Question: Creating a page dynamically using this code, which creates a PageViewController
'''
import UIKit
class PageViewController: UIViewController, UIPageViewControllerDataSource, UIPageViewControllerDelegate {
var pvc:UIPageViewController?
var testArray: [String] = []
override func viewDidLoad() {
super.viewDidLoad()
// Do any additional setup after loading the view.
pvc = UIPageViewController(
transitionStyle: .Scroll,
navigationOrientation: .Horizontal,
options: nil )
// Make this object the datasource and delegate for the PageViewController
self.pvc?.delegate = self
self.pvc?.dataSource = self
// Populate an array of test content for the pages
testArray = ["Page 1", "Page 2", "Page 3"]
// Create an array of child pages
var swipePage:SwipePageController = SwipePageController()
println("Page view Controller: \(testArray[0])")
swipePage.name = testArray[0]
var pageArray: NSArray = [swipePage]
self.pvc?.setViewControllers(pageArray, direction: .Forward, animated: true, completion: nil)
}
override func didReceiveMemoryWarning() {
super.didReceiveMemoryWarning()
// Dispose of any resources that can be recreated.
}
func pageViewController(pageViewController: UIPageViewController, viewControllerAfterViewController viewController: UIViewController) -> UIViewController? {
let index:Int! = (viewController as SwipePageController).index!
if (index >= self.testArray.count){
return nil
}
index + 1
return viewControllerAtIndex(index)
}
func pageViewController(pageViewController: UIPageViewController, viewControllerBeforeViewController viewController: UIViewController) -> UIViewController? {
let index:Int! = (viewController as SwipePageController).index!
if index == NSNotFound {
return nil
}
index - 1
return viewControllerAtIndex(index)
}
func presentationCountForPageViewController(pageViewController: UIPageViewController) -> Int {
return self.testArray.count
}
func presentationIndexForPageViewController(pageViewController: UIPageViewController) -> Int {
let page = self.pvc?.viewControllers[0] as SwipePageController
let name = page.name
return find(self.testArray, name!)!
}
func viewControllerAtIndex(index: Int) -> SwipePageController?
{
if self.testArray.count == 0 || index >= self.testArray.count
{
return nil
}
// Create a new view controller and pass suitable data.
let swipeView = SwipePageController()
swipeView.name = self.testArray[index]
swipeView.index = index
return swipeView
}
'''
The println() about a 1/3 of the way down the code, does display the value I expect to see. The code for the ViewController I create dynamically is here:
'''
import UIKit
class SwipePageController: UIViewController {
// var to hold the var to display to the interface
var name:String?
var index:Int?
@IBOutlet weak var testLabel: UILabel!
override func viewDidLoad() {
super.viewDidLoad()
// Do any additional setup after loading the view.
println(name!)
if let passedName = name? {
self.testLabel.text = passedName
}
}
override func didReceiveMemoryWarning() {
super.didReceiveMemoryWarning()
// Dispose of any resources that can be recreated.
}
/*
// MARK: - Navigation
// In a storyboard-based application, you will often want to do a little preparation before navigation
override func prepareForSegue(segue: UIStoryboardSegue, sender: AnyObject?) {
// Get the new view controller using segue.destinationViewController.
// Pass the selected object to the new view controller.
}
*/
'''
}
println(name!) does show the correct value as well. However, I cannot populate the label with the value. I get the following error:
"fatal error: unexpectedly found nil while unwrapping an Optional value"
I'm at my wit's end...I cannot figure out what's not working. Also, see the screen shot of my Xcode interface where the error occurs:

Can anyone help?
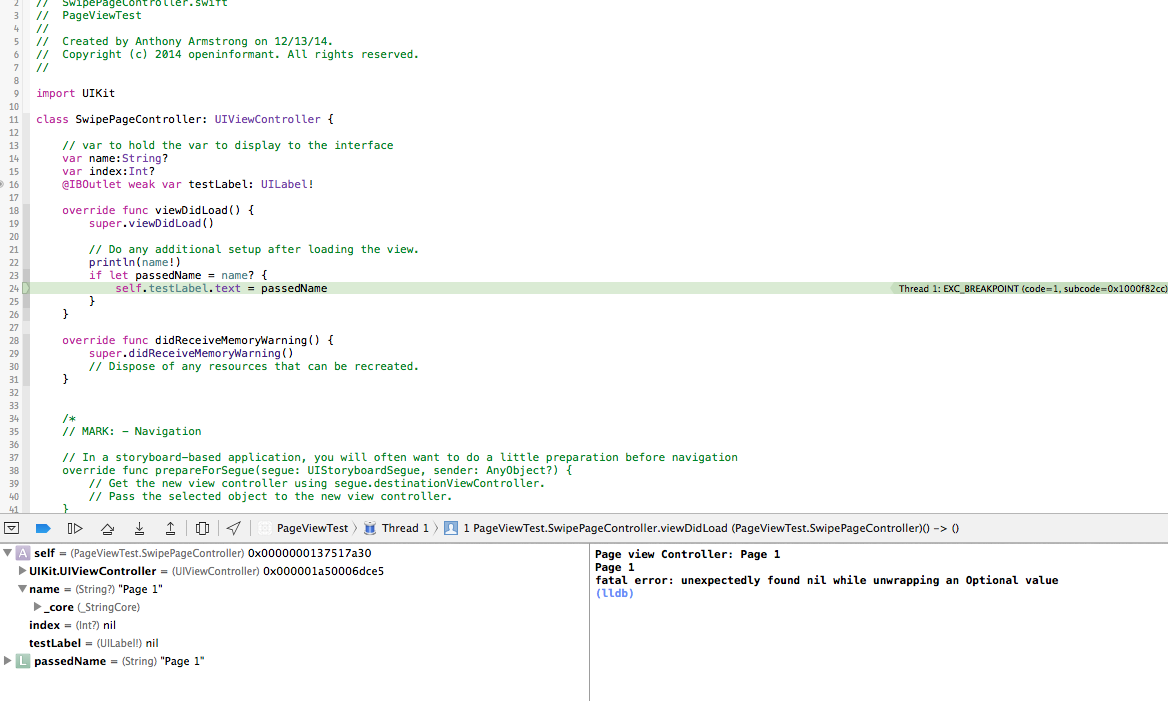
Answer: I think the problem is the way you are instantiating the SwipePageController.
Instead of this:
'''
var swipePage:SwipePageController = SwipePageController()
'''
Try this:
'''
var swipePage: SwipePageController = UIStoryboard(name: "YourStoryboardName", bundle: nil).instantiateViewControllerWithIdentifier("YourViewControllerId")
'''
Replace "YourStoryboardName" with the actual name of your storyboard file, and "YourViewControllerId" with the Storyboard Id of your Swipe Page Controller. If you haven't already given it a Storyboard Id, make sure to set this in the Identity inspector.